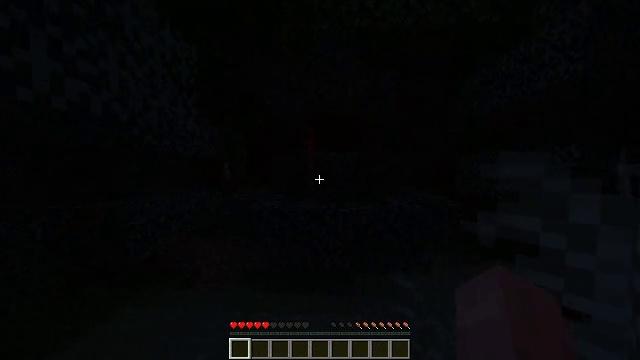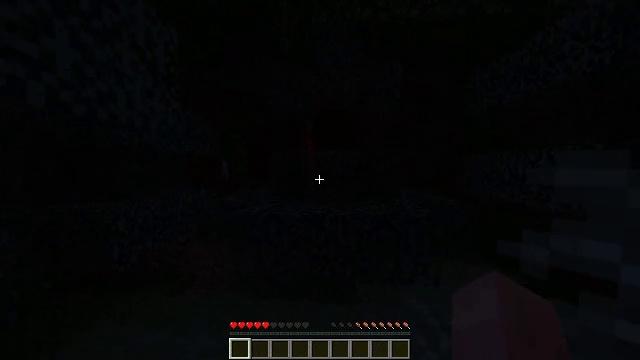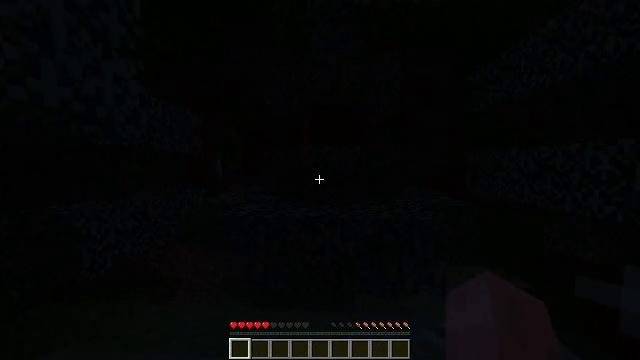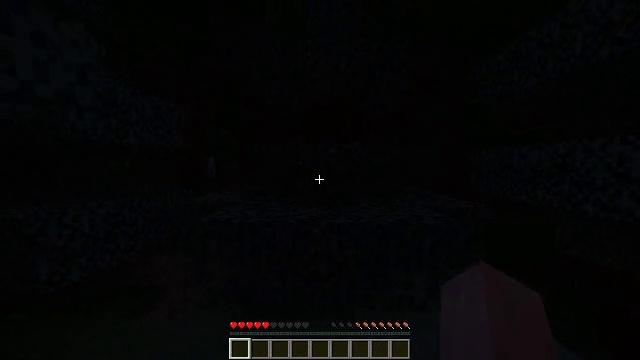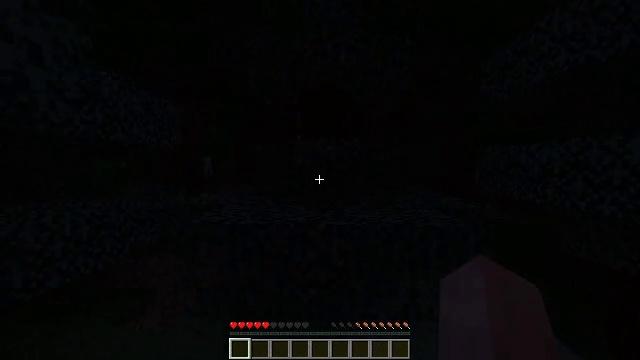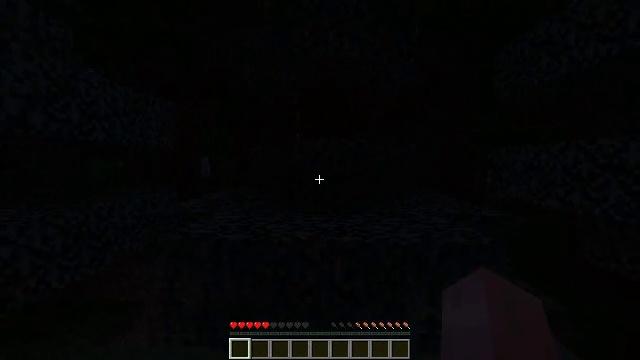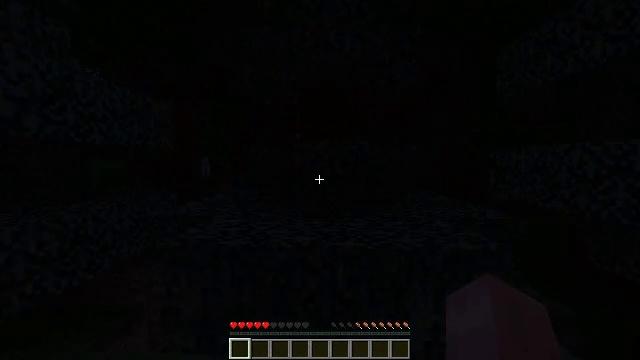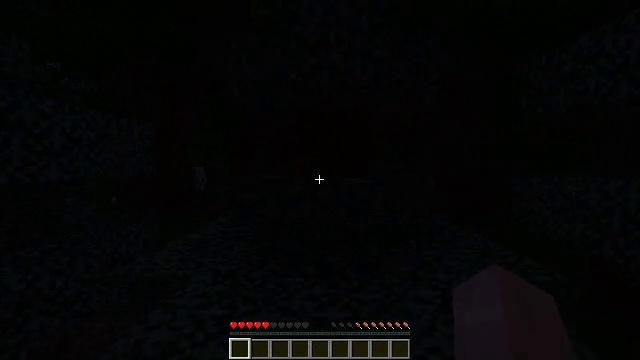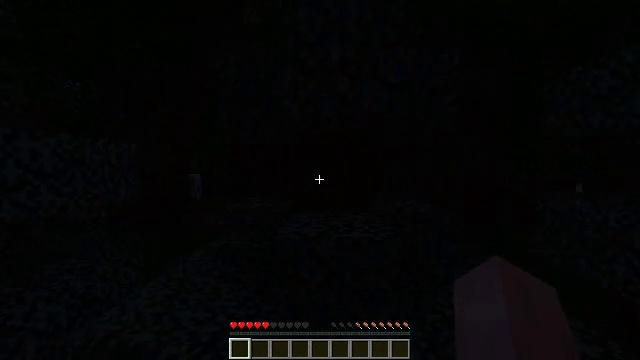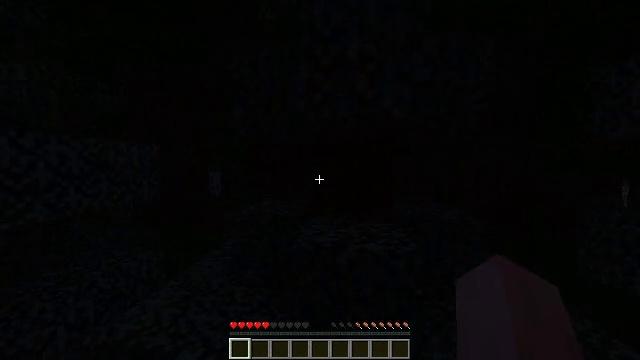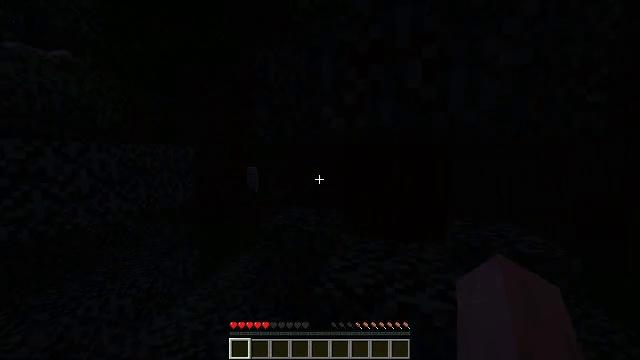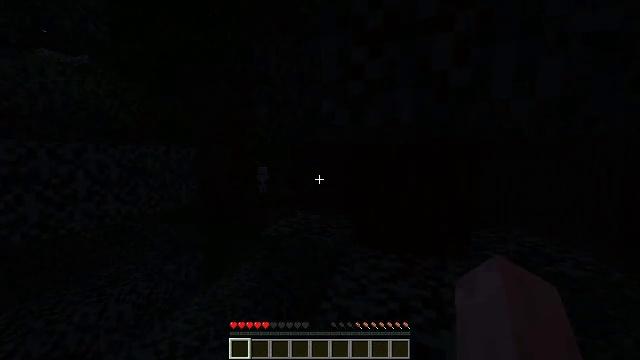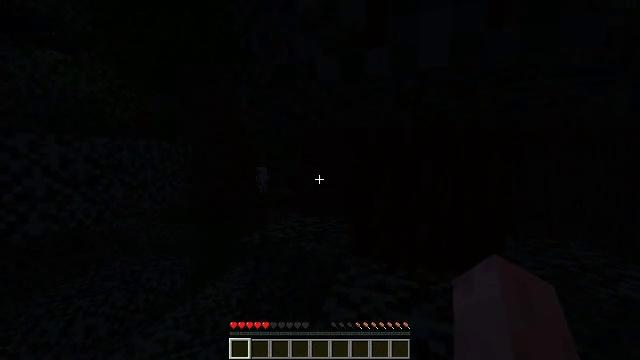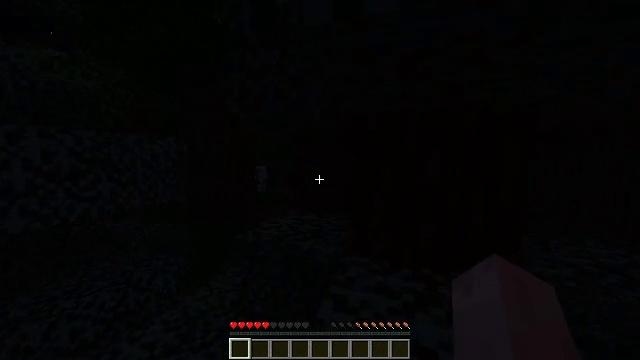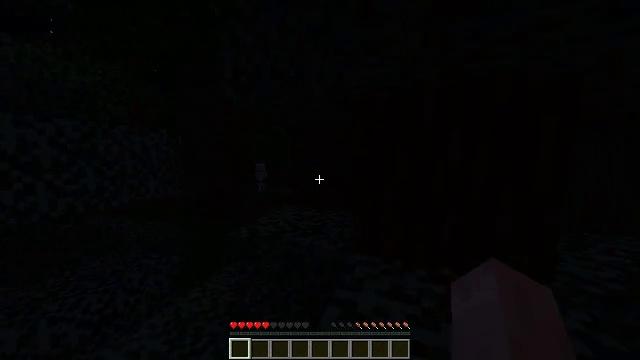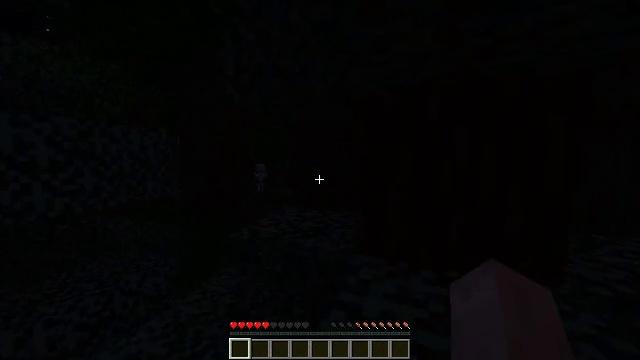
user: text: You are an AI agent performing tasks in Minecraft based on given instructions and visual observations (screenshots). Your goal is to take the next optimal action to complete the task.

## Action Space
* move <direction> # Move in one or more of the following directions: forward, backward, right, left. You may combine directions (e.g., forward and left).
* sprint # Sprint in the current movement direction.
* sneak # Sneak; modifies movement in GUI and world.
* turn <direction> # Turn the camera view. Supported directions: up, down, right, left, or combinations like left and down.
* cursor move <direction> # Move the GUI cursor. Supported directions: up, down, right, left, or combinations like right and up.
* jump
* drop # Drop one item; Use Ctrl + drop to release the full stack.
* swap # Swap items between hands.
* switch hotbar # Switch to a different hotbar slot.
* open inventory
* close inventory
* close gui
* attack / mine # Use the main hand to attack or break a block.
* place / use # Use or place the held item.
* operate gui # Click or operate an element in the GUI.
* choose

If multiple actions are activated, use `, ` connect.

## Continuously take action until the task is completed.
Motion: motion action
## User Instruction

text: Chop down the red mushroom block.
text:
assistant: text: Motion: move forward, sprint
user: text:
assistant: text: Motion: move forward, sprint
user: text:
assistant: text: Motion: move forward, sprint
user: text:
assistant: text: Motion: move forward, sprint
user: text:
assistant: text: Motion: move forward, sprint
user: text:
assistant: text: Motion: move forward, sprint, jump
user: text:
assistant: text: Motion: move forward, sprint, jump
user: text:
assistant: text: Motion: move forward, sprint, jump
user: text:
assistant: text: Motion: move forward, sprint, turn left, jump
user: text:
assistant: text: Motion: move forward, sprint, turn left and down, jump
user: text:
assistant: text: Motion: move forward, sprint, turn left, jump
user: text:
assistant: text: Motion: move forward, sprint, jump
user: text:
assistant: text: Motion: move forward, sprint
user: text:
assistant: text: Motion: move forward and move left, sprint
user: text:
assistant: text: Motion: move forward and move left, sprint
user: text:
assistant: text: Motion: move forward and move left, sprint
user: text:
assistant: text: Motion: move forward and move left, sprint
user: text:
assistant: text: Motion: move forward and move left, sprint, turn right
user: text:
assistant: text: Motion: move forward and move left, sprint, turn right
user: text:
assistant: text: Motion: move forward, sprint, turn right and down
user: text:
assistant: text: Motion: move forward, sprint, turn right and down
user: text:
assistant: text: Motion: move forward, sprint, turn right
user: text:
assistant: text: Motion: move forward, sprint, turn right
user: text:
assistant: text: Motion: move forward, sprint, turn right, jump
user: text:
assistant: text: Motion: move forward, sprint, jump
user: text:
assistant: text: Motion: move forward, sprint, jump
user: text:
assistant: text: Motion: move forward, sprint, jump
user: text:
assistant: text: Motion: move forward and move left, sprint
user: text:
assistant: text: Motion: move forward and move left, sprint
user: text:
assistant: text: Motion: move forward and move left, sprint